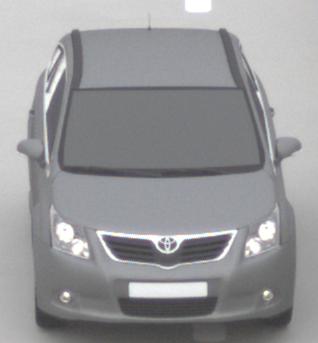
Make: Toyota
Model: Avensis 1.6
Detailed model: Avensis (T27) Notch Back
Model produced from: 2009/01
Model produced until: 2010/08
Doors: 4
Color: gray
Road condition: dry road
Daytime: morning or afternoon
Contrast: low contrast